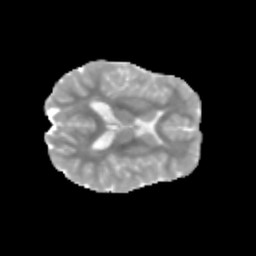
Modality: MD
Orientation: axial
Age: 10
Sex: female
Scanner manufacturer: siemens
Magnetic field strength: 3 T
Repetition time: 3.8 s
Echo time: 0.07 s